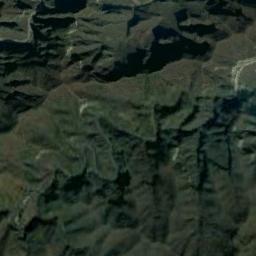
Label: mountain